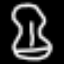
Label: hourglass